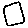
Label: square